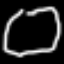
Label: octagon